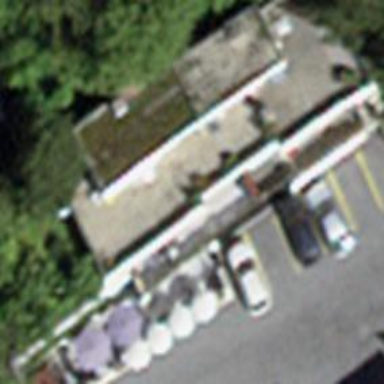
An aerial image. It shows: Restaurant located within hotel.